Interaction volume radius: 5 \u00c5
Interaction volume height: 25 \u00c5
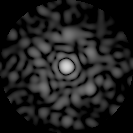
Disorder parameter: 0.771